Question: I have a <URL> hooked up to my COM1 port and I am using these settings to initialize the connection:
'''
With ServoCalibrater.LaserPort
.BaudRate = 19200
.DataBits = 8
.StopBits = IO.Ports.StopBits.One
.Parity = IO.Ports.Parity.None
.StopBits = IO.Ports.StopBits.One
.Close()
.Open()
.Write("dt")
End With
'''
I then handle the received data with this function: (Reading is a global variable of type double and ErrorMessage is a global variable of type string)
'''
Private Sub LaserPort_DataReceived(ByVal sender As Object, ByVal e As System.IO.Ports.SerialDataReceivedEventArgs) Handles LaserPort.DataReceived
ComRecv = True
Dim TempRead As String
TempRead = LaserPort.ReadExisting()
If Not IsNumeric(TempRead) Then
If Asc(TempRead) = 13 Then
TempRead = "*No Data*"
End If
ErrorMessage = "Laser Error " & TempRead & "... Please restart application, then turn laser off and back on."
Else
Reading = ErrorMessage
End If
End Sub
'''
From here I want to get the 'Reading' value onto my Form. I cannot do it directly in the method because it is not thread-safe. So my current attempted solution is to have a timer check the value of 'Reading' every tenth of a second and add to the Form. I do so in this tick method:
'''
Private Sub tmrMonitor_Tick(ByVal sender As System.Object, ByVal e As System.EventArgs) Handles tmrMonitor.Tick
Dim MeasuredDistance As New clsDimension
Dim DesiredDistance As New clsDimension
'Check to see if we've got com with the laser so we can alert the user if not
If Not ServoCalibrater.ComRecv Then
LaserError.Text = "No communication received from the laser. Please check to make sure it's turned on."
Else
CurrentPosText.Text = Reading
Refresh()
End If
End Sub
'''
The code above seems to work perfectly when stepping through with the the debugger.
However when the Form is displayed without the debugger the number displayed in CurrentPosText.Text is completely different from the expected value from the laser.
I checked to make sure the laser values were correct by issuing the same commands through <URL>.
<URL>
Watch <URL>

How and why does the number I recieve from the COM port change when displayed on the form without the debugger?
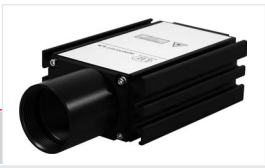
Answer: Hans is correct. You must use Readline() in order to get back a single reading back from the com port. ReadExisting will give you all of whatever is in the com ports buffer.